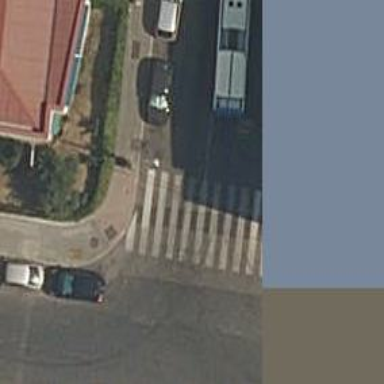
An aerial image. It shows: Marked road crossing.